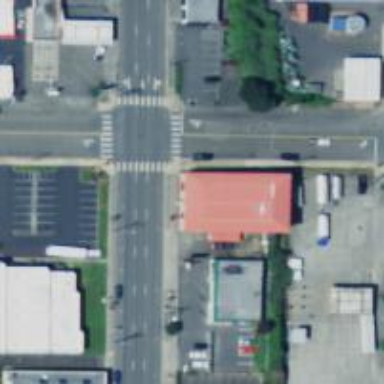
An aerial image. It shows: Marked crossing on the road.